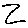
Label: zigzag